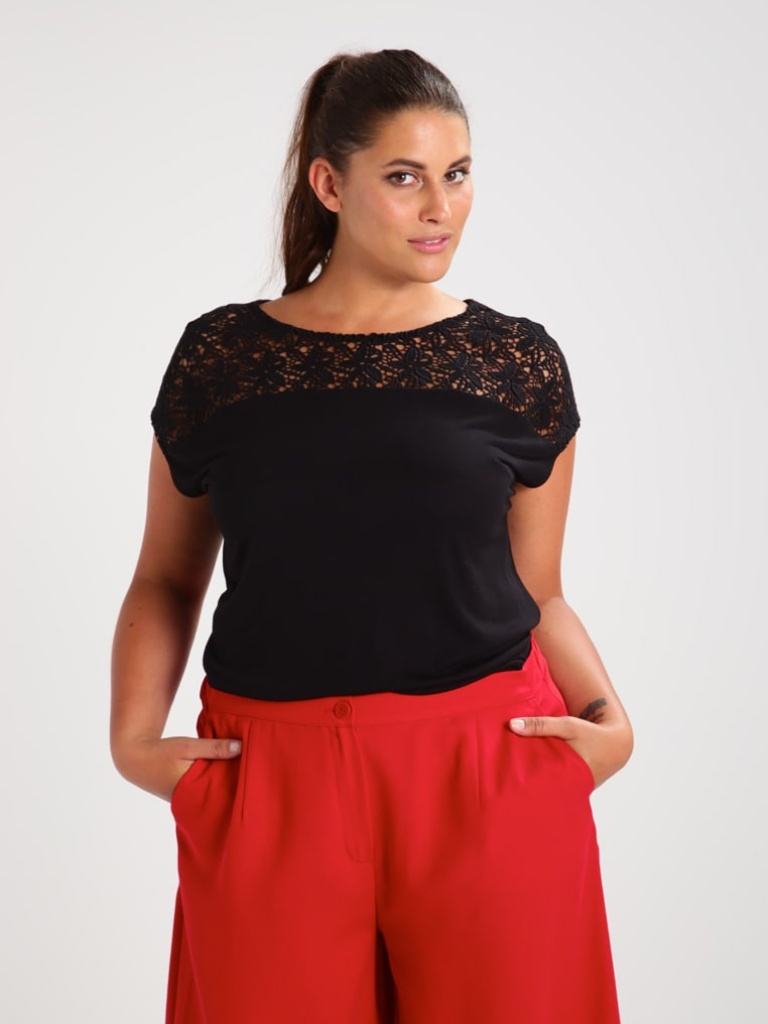
cotton tight short sleeve hip length French Tucked scoop t-shirt